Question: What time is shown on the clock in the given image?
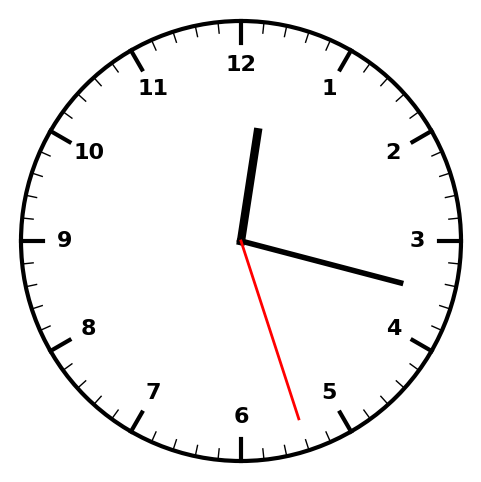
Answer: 12:17:27